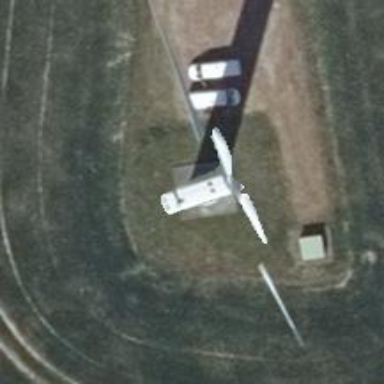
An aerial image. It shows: Wind generator powered by horizontal axis wind turbine.